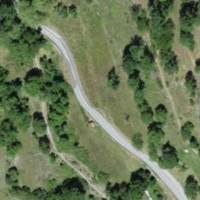
EUNIS habitat code: 23
Species observed at this site:
Stachys recta
Lathyrus tuberosus
Melanargia galathea
Argynnis paphia
Humulus lupulus
Lanius collurio